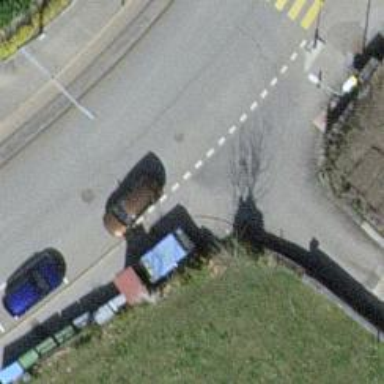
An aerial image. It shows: Sidewalk along the footway.